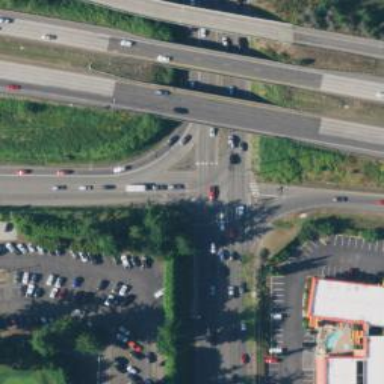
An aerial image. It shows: Asphalt trunk link road.